Field crop: maize
Growth stage: 2
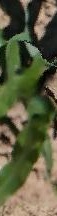
Species: maize